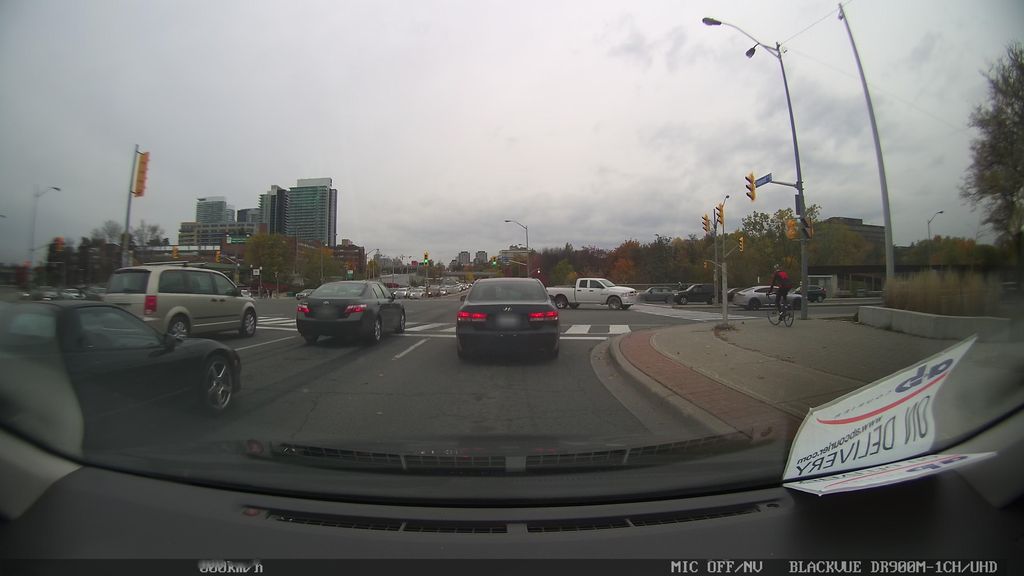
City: toronto